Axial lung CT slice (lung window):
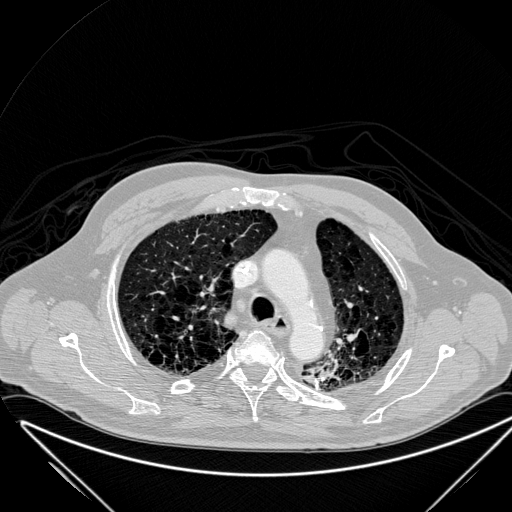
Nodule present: no